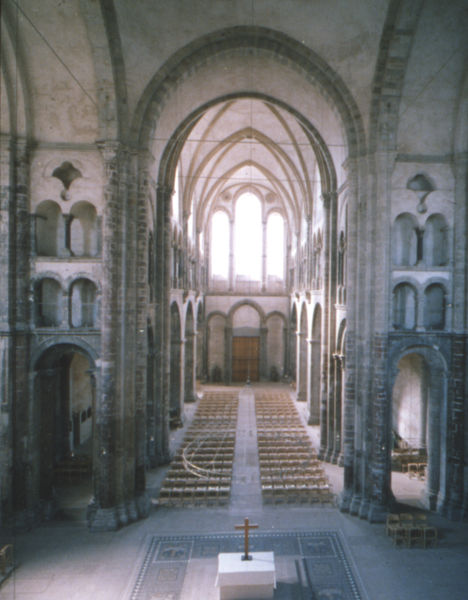
Titel: Groß St. Martin in Köln
Standort: Köln, Groß St. Martin (EU - D - NRW)
Schlagwörter: fenster, licht, pfeiler, stühle, säulen, tür, weiss, bild, kirche, innen, gotik, farbig, schiff, sitze, rundbogen, kuppel, gestühl, innenansicht, tor, foto, fotografie, photographie, bögen, gang, arkade, gewölbe, kreuz, rippen, altar, portal, kirchenschiff, rippengewölbe, spitzbogen, romanik, gothisch, kreuzgang, seitenschiffe, vierung, kreu, gotik kirche apsis, sakral raum